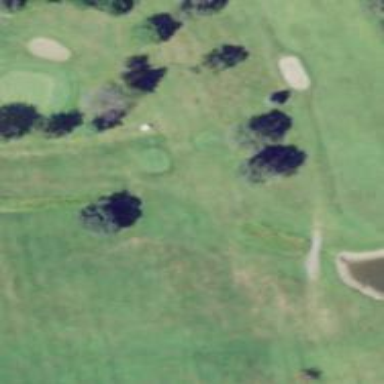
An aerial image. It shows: Grassy area designated as golf tee.